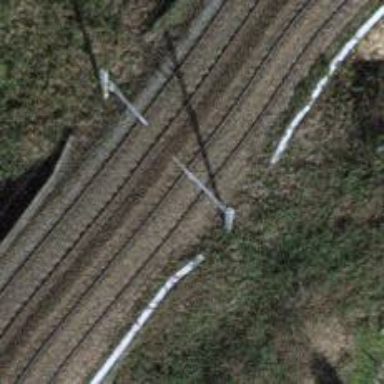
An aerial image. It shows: Bridge over railway with electrified contact lines.